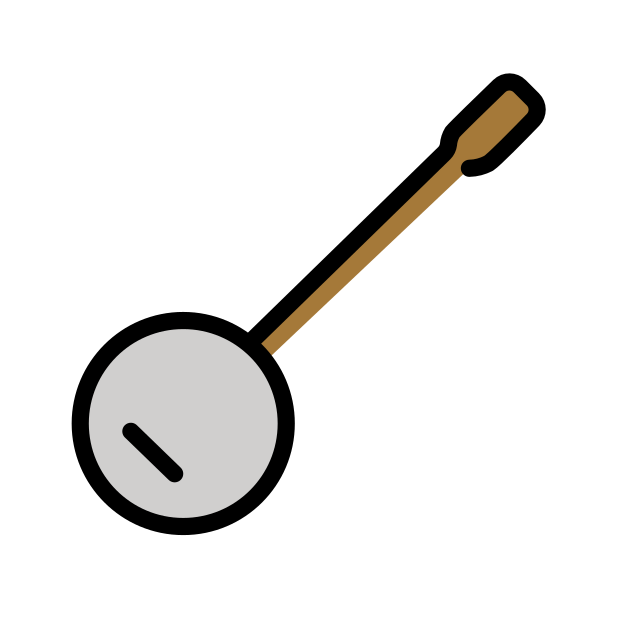
Emoji: 🪕
Name: banjo
Unicode: 0x1fa95